Question: I am trying to create a certain layout,I hope it same as picture.

But textview and imageview layout are ran out boundaries.
How can I fix it ?
I hope textview and imageview can under spinner.
This is my current code,thanks
'''
<?xml version="1.0" encoding="utf-8"?>
<LinearLayout xmlns:android="http://schemas.android.com/apk/res/android"
android:layout_width="match_parent"
android:layout_height="100dp"
android:orientation="horizontal" >
<Spinner
android:id="@+id/spinner_show"
android:layout_width="fill_parent"
android:layout_height="wrap_content"
android:layout_marginTop="15px"
android:drawSelectorOnTop="true" />
<ImageView
android:id="@+id/icon1"
android:layout_marginTop="130px"
android:layout_width="80dp"
android:layout_height="80dp"
android:layout_centerVertical="true"
android:background="#777"
android:contentDescription="@string/app_name"
android:padding="3dp" />
<LinearLayout
android:layout_width="185dp"
android:layout_height="86dp"
android:layout_marginTop="130px"
android:gravity="center_vertical"
android:orientation="vertical" >
<TextView
android:id="@+id/itemname"
android:layout_width="fill_parent"
android:layout_height="wrap_content"
android:layout_marginTop="5dip"
android:maxLines="3"
android:text="@string/itemname"
android:textSize="14dp"
android:textStyle="bold" />
<TextView
android:id="@+id/detil"
android:layout_width="fill_parent"
android:layout_height="wrap_content"
android:layout_marginTop="5dp"
android:maxLines="1"
android:text="@string/detil"
android:textColor="@android:color/black"
android:textSize="12dp" />
</LinearLayout>
<ImageView
android:id="@+id/arrow"
android:layout_width="wrap_content"
android:layout_height="80dp"
android:layout_marginRight="5dp"
android:contentDescription="@string/app_name"
android:src="@drawable/arrow_next" />
</LinearLayout>
'''
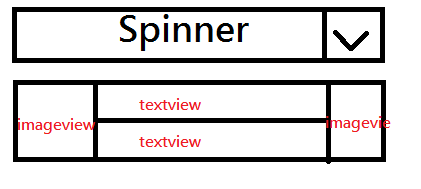
Answer: You can try as follows...
'''
<?xml version="1.0" encoding="utf-8"?>
<LinearLayout xmlns:android="http://schemas.android.com/apk/res/android"
android:layout_width="match_parent"
android:layout_height="wrap_content"
android:orientation="vertical" >
<Spinner
android:id="@+id/spinner_show"
android:layout_width="fill_parent"
android:layout_height="wrap_content"
android:layout_marginTop="15px"
android:drawSelectorOnTop="true" />
<LinearLayout
android:layout_width="fill_parent"
android:layout_height="100dp"
android:orientation="horizontal" >
<ImageView
android:id="@+id/icon1"
android:layout_width="80dp"
android:layout_height="80dp"
android:background="#777"
android:contentDescription="@string/app_name"
android:padding="3dp" />
<LinearLayout
android:layout_width="0dip"
android:layout_height="match_parent"
android:gravity="center_vertical"
android:layout_weight="1"
android:orientation="vertical" >
<TextView
android:id="@+id/itemname"
android:layout_width="fill_parent"
android:layout_height="wrap_content"
android:layout_marginTop="5dip"
android:maxLines="3"
android:text="@string/itemname"
android:textSize="14dp"
android:textStyle="bold" />
<TextView
android:id="@+id/detil"
android:layout_width="fill_parent"
android:layout_height="wrap_content"
android:layout_marginTop="5dp"
android:maxLines="1"
android:text="@string/detil"
android:textColor="@android:color/black"
android:textSize="12dp" />
</LinearLayout>
<ImageView
android:id="@+id/arrow"
android:layout_width="wrap_content"
android:layout_height="80dp"
android:layout_marginRight="5dp"
android:contentDescription="@string/app_name"
android:src="@drawable/arrow_next" />
</LinearLayout>
</LinearLayout>
'''